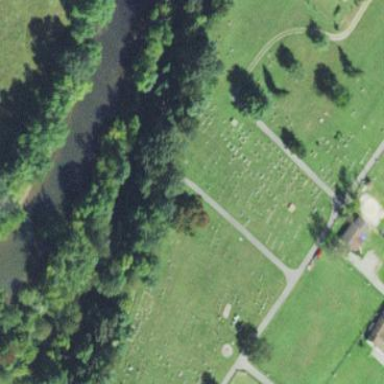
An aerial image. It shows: Cemetery.